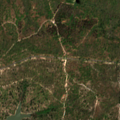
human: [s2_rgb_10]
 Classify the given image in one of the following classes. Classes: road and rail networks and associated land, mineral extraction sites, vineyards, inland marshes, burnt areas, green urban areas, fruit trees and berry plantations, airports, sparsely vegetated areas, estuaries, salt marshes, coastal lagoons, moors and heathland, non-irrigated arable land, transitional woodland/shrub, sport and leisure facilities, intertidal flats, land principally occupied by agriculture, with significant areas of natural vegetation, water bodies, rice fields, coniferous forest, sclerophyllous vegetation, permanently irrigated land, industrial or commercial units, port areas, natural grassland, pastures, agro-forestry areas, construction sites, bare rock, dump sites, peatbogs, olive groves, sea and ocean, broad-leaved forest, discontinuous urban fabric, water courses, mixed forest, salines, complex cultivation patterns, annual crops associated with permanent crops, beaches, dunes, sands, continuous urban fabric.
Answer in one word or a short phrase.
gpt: continuous urban fabric